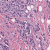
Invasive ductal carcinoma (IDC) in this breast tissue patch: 1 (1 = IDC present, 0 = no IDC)